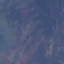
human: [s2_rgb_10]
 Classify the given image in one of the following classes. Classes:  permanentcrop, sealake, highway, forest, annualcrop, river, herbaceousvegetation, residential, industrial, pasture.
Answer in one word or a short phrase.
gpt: HerbaceousVegetation